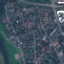
Land use / land cover class: Residential